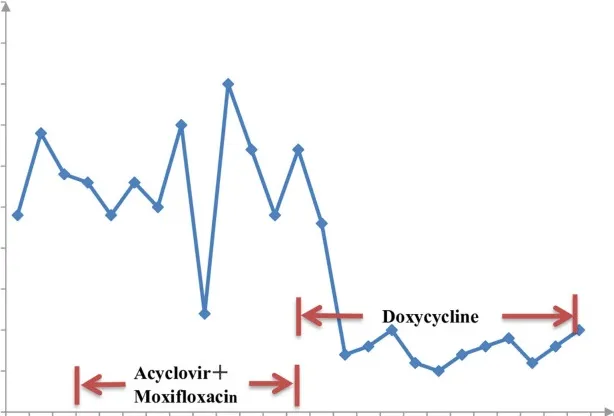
Longitudinal analysis of temperature and medication. After using specific drugs:doxycycline, the temperature was under control and didn't bounce back again.
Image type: pathology (masson_trichrome)